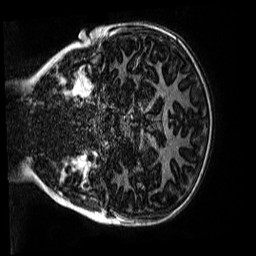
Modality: MP2RAGE
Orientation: coronal
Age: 11
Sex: female
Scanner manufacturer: siemens
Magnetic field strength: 3 T
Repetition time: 4 s
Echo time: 0.00299 s